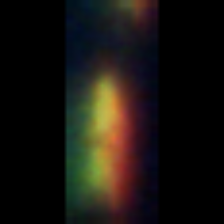
Taxon: Psuedo-nitzschia
Group: Diatoms